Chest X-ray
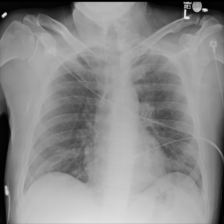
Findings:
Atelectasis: negative
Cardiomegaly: negative
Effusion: negative
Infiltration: negative
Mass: negative
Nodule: negative
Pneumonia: negative
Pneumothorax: negative
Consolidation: negative
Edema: negative
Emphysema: negative
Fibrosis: negative
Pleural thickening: negative
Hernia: negative